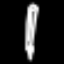
Label: pencil